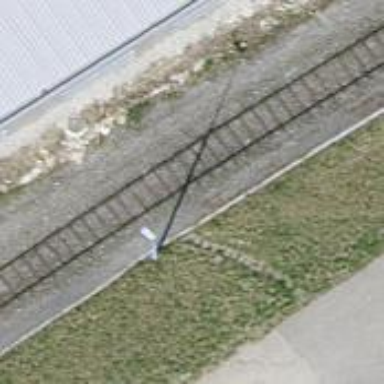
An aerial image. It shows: Single-track railway siding.